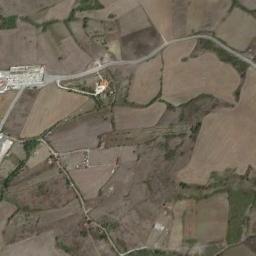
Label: rectangular_farmland